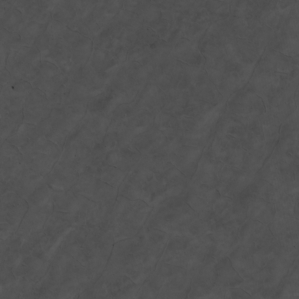
Label: non_frost